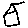
Label: house